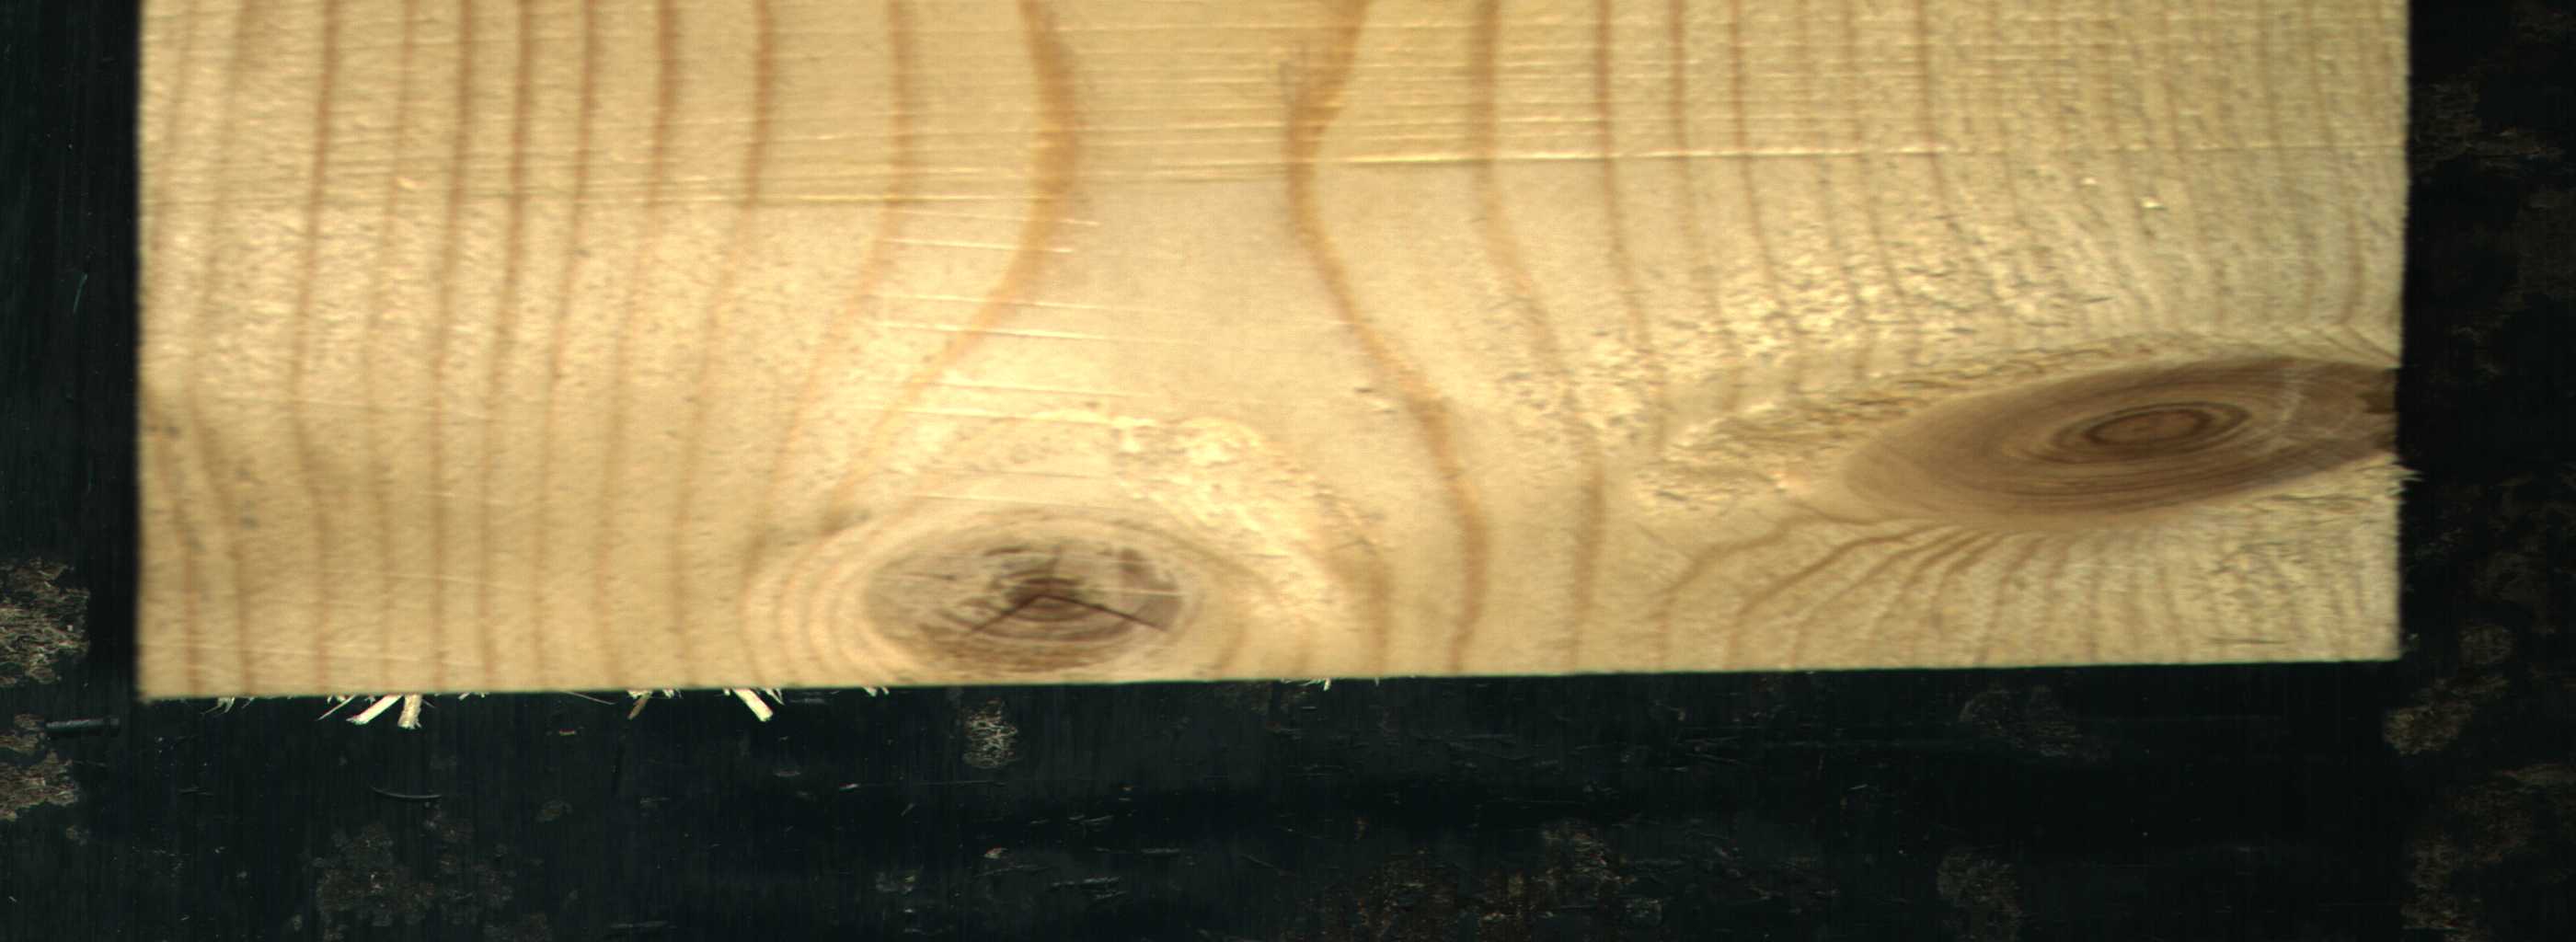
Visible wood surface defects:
knot_with_crack
Live_Knot